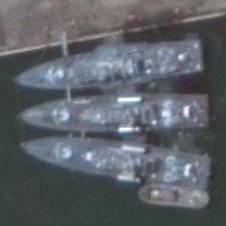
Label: combat